Question: I've been working on an Access 2007 database in Access 2010. This was not written by me and I don't know the person who did write it so asking them is not an option.
The only tab I see is home and I cannot view hidden tables like MsysObjects. Is this some sort of read-only version? Are forms blocking what I want to see?

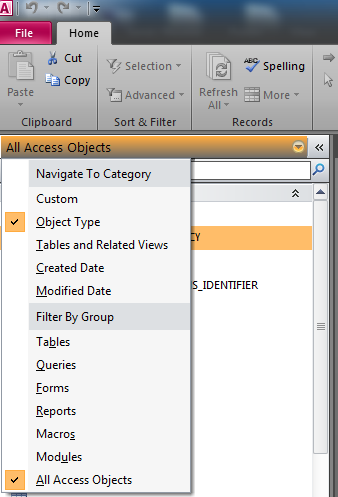
Answer: Open the database whilst holding down the shift button.